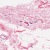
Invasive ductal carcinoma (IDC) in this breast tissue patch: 0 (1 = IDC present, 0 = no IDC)